Question: with my code that i show you above, i get on the row items(see pics please) Name:1 Name:2 Name:3 while i want that this items stay on the same(first) column...
Who can help me?

'''
PdfPCell cell;
PdfPTable table = new PdfPTable(3);
cell = new PdfPCell(new Phrase("Item Name"));
cell.setHorizontalAlignment(com.lowagie.text.Element.ALIGN_LEFT);
cell.setBorder(Rectangle.NO_BORDER);
table.addCell(cell);
cell = new PdfPCell(new Phrase("Quantita"));
cell.setHorizontalAlignment(com.lowagie.text.Element.ALIGN_CENTER);
cell.setBorder(Rectangle.NO_BORDER);
table.addCell(cell);
cell = new PdfPCell(new Phrase("EUR"));
cell.setHorizontalAlignment(com.lowagie.text.Element.ALIGN_RIGHT);
cell.setBorder(Rectangle.NO_BORDER);
table.addCell(cell);
table.setHeaderRows(1);
for (int i=1;i<5;i++) {
table.addCell("Name:" + i);
cell.setBorder(Rectangle.NO_BORDER);
}
'''
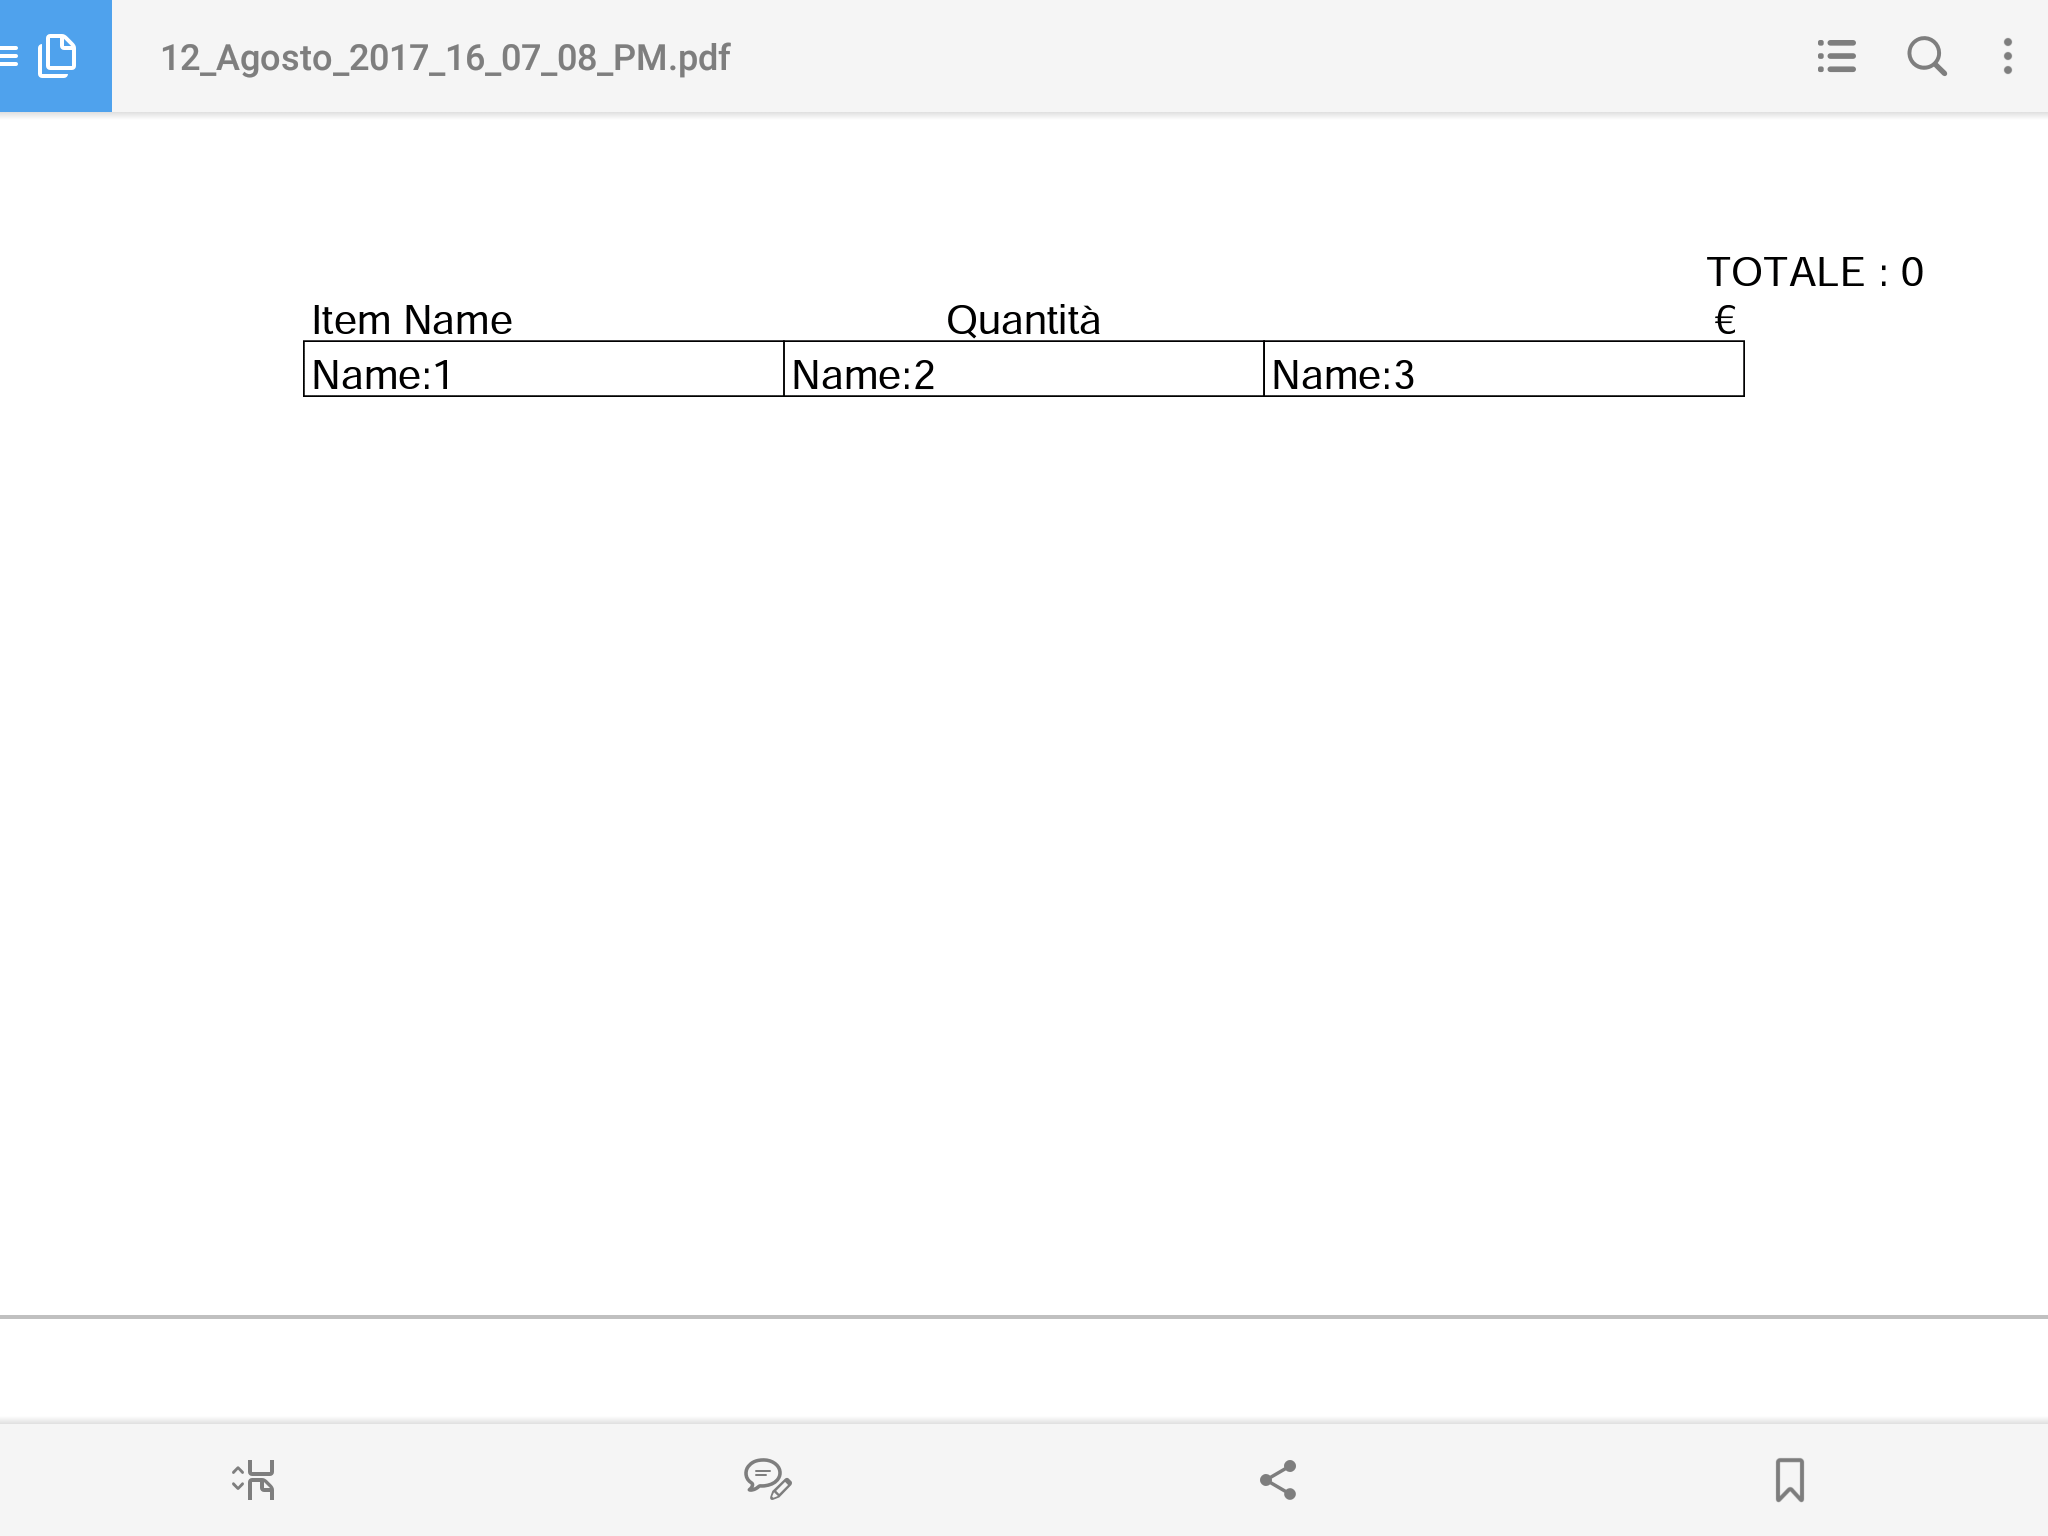
Answer: I believe you can use colspan like so :
'''
PdfPCell cell;
PdfPTable table = new PdfPTable(3);
cell = new PdfPCell(new Phrase("Item Name"));
cell.setHorizontalAlignment(com.lowagie.text.Element.ALIGN_LEFT);
cell.setBorder(Rectangle.NO_BORDER);
table.addCell(cell);
cell = new PdfPCell(new Phrase("Quantita"));
cell.setHorizontalAlignment(com.lowagie.text.Element.ALIGN_CENTER);
cell.setBorder(Rectangle.NO_BORDER);
table.addCell(cell);
cell = new PdfPCell(new Phrase("EUR"));
cell.setHorizontalAlignment(com.lowagie.text.Element.ALIGN_RIGHT);
cell.setBorder(Rectangle.NO_BORDER);
table.addCell(cell);
table.setHeaderRows(1);
for (int i=1;i<5;i++) {
// we add a cell with colspan 3
cell = new PdfPCell(new Phrase("Name:" + i));
cell.setColspan(3);
cell.setBorder(Rectangle.NO_BORDER);
table.addCell(cell);
}
'''